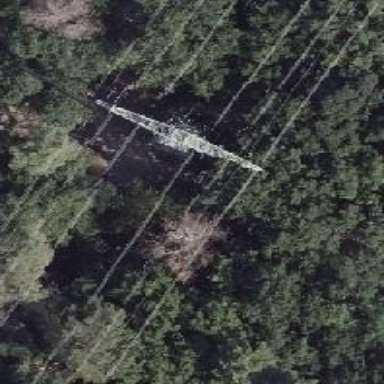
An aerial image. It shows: Power tower.